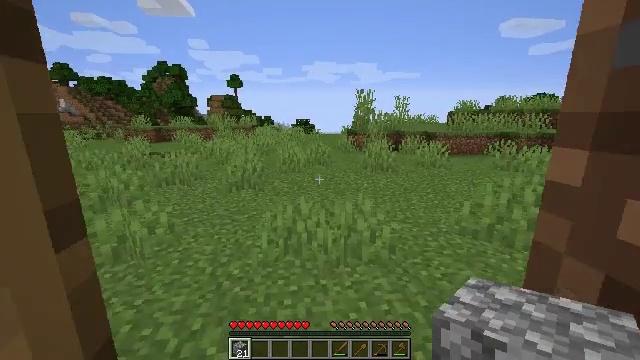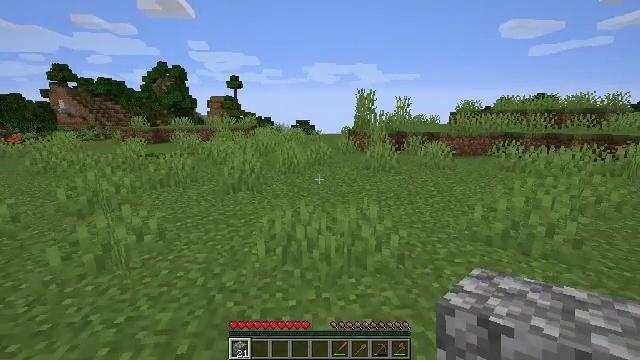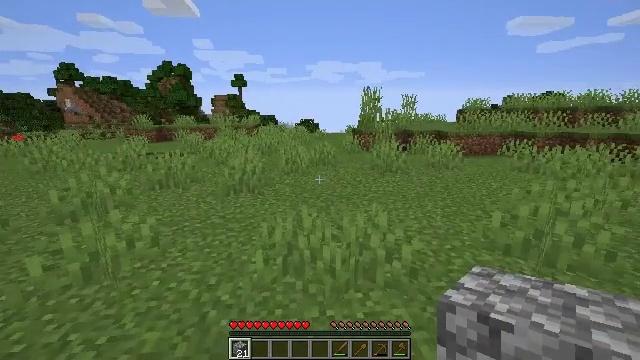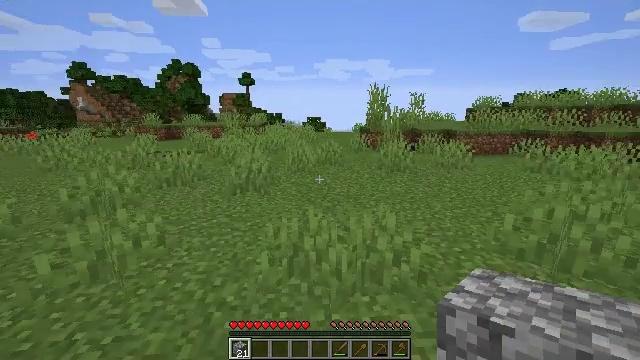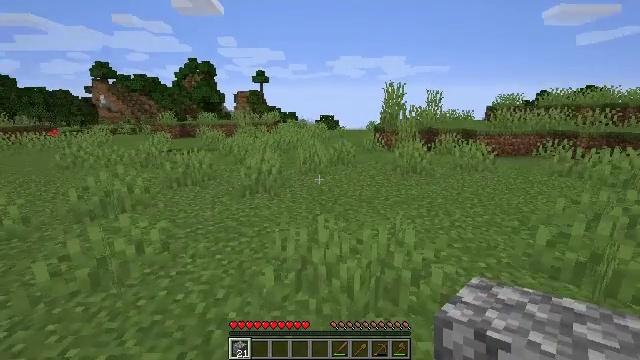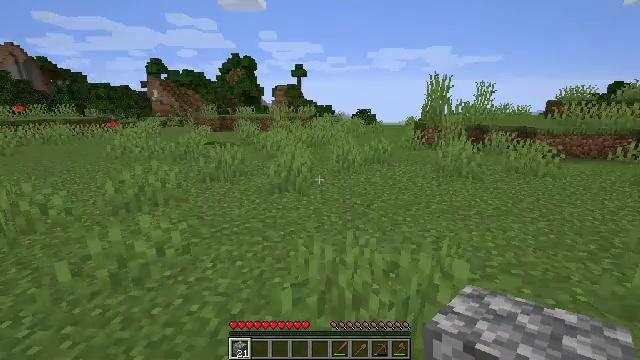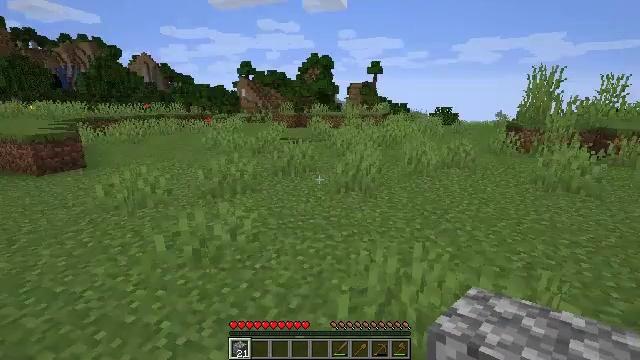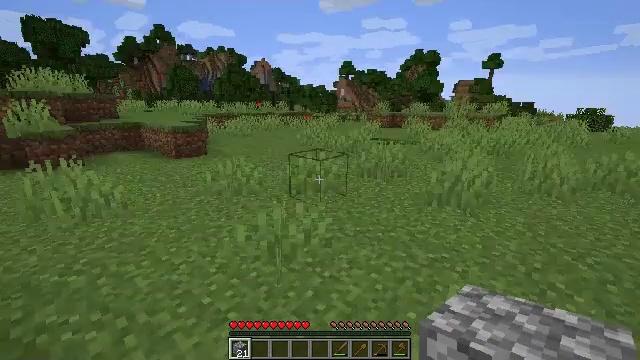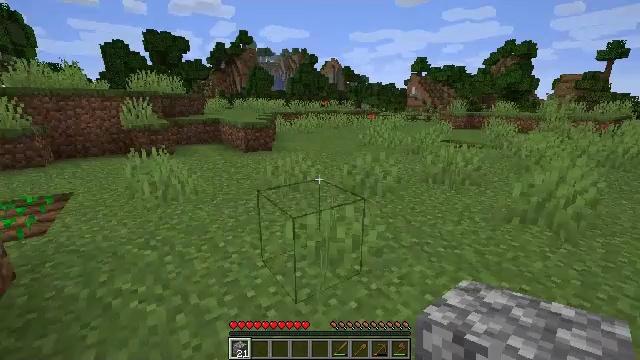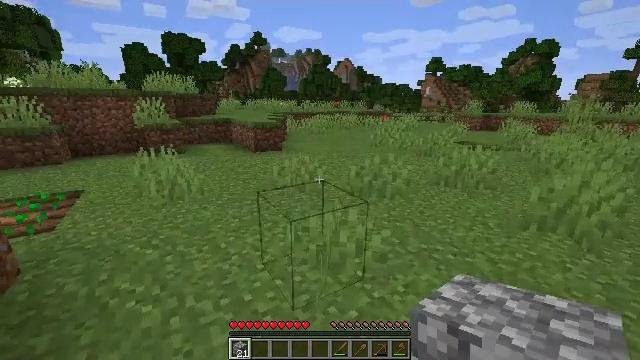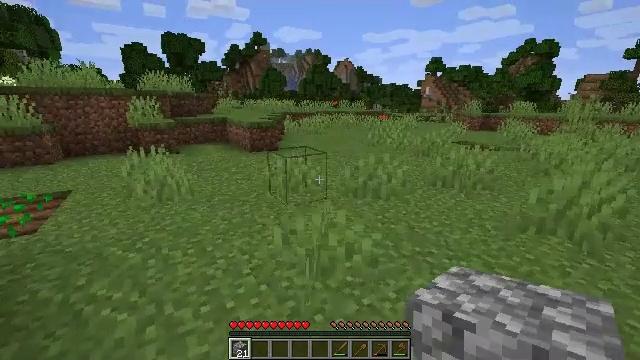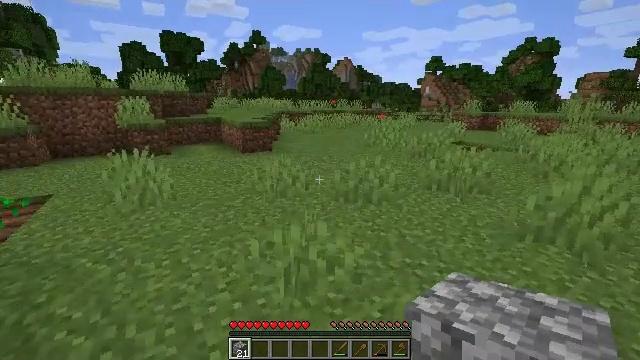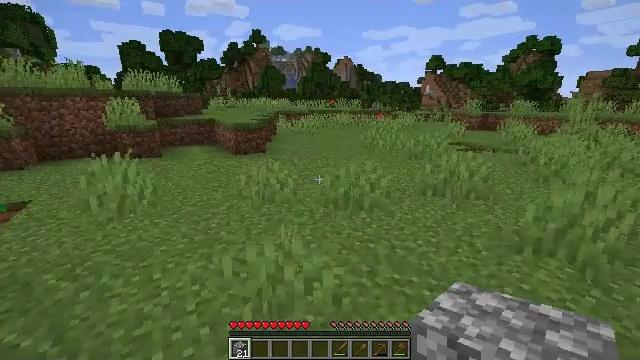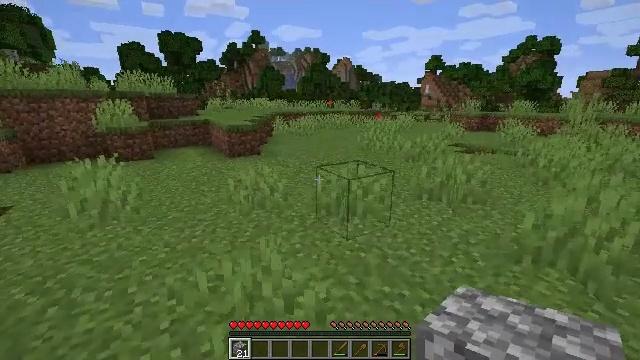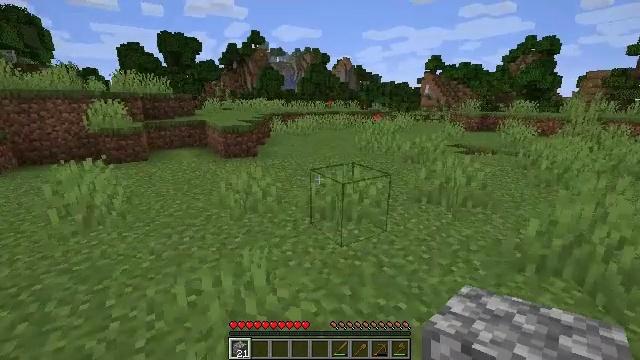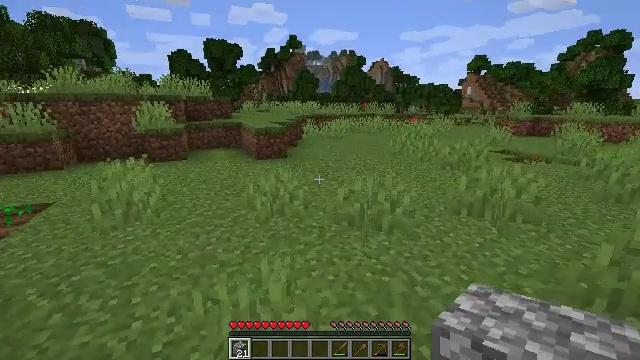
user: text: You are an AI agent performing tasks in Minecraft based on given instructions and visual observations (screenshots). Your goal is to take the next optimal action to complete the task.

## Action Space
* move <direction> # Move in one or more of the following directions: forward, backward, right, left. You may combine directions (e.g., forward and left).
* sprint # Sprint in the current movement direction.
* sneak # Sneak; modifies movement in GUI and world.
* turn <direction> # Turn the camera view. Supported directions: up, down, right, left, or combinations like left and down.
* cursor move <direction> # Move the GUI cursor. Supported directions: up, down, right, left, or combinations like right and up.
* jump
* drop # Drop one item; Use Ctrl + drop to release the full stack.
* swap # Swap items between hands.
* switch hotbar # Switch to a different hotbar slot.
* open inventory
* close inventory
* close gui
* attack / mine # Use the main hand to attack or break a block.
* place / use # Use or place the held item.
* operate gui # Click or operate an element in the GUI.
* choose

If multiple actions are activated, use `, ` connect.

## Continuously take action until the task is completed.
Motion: motion action
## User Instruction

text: Collect oak log for crafting.
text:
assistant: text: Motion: move forward
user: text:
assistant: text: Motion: move forward
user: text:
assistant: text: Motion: move forward, turn left
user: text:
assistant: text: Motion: move forward, turn left
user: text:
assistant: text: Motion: move forward, turn left and down
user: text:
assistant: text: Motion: move forward, turn left
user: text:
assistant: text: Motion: move forward, turn left
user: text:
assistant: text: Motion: move forward and move right, turn left
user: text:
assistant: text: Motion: move forward and move right, turn left
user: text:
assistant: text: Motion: move forward and move right
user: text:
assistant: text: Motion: move forward and move right
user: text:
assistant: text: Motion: move forward and move right
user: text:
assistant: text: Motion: move forward and move right
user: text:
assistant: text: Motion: move forward
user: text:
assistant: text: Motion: move forward, turn left
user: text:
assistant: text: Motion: move forward, turn left
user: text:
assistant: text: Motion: move forward, turn left and up
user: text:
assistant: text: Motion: move forward, turn left and up
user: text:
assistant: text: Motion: move forward, turn left and up
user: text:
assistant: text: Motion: move forward
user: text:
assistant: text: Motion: move forward
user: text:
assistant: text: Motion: move forward
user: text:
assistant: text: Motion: move forward
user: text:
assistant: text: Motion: move forward
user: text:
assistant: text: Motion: move forward
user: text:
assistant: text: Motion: move forward
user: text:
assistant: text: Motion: move forward and move right
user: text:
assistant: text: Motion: move forward and move right
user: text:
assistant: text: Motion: move forward and move right
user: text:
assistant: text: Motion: move forward and move right